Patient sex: M
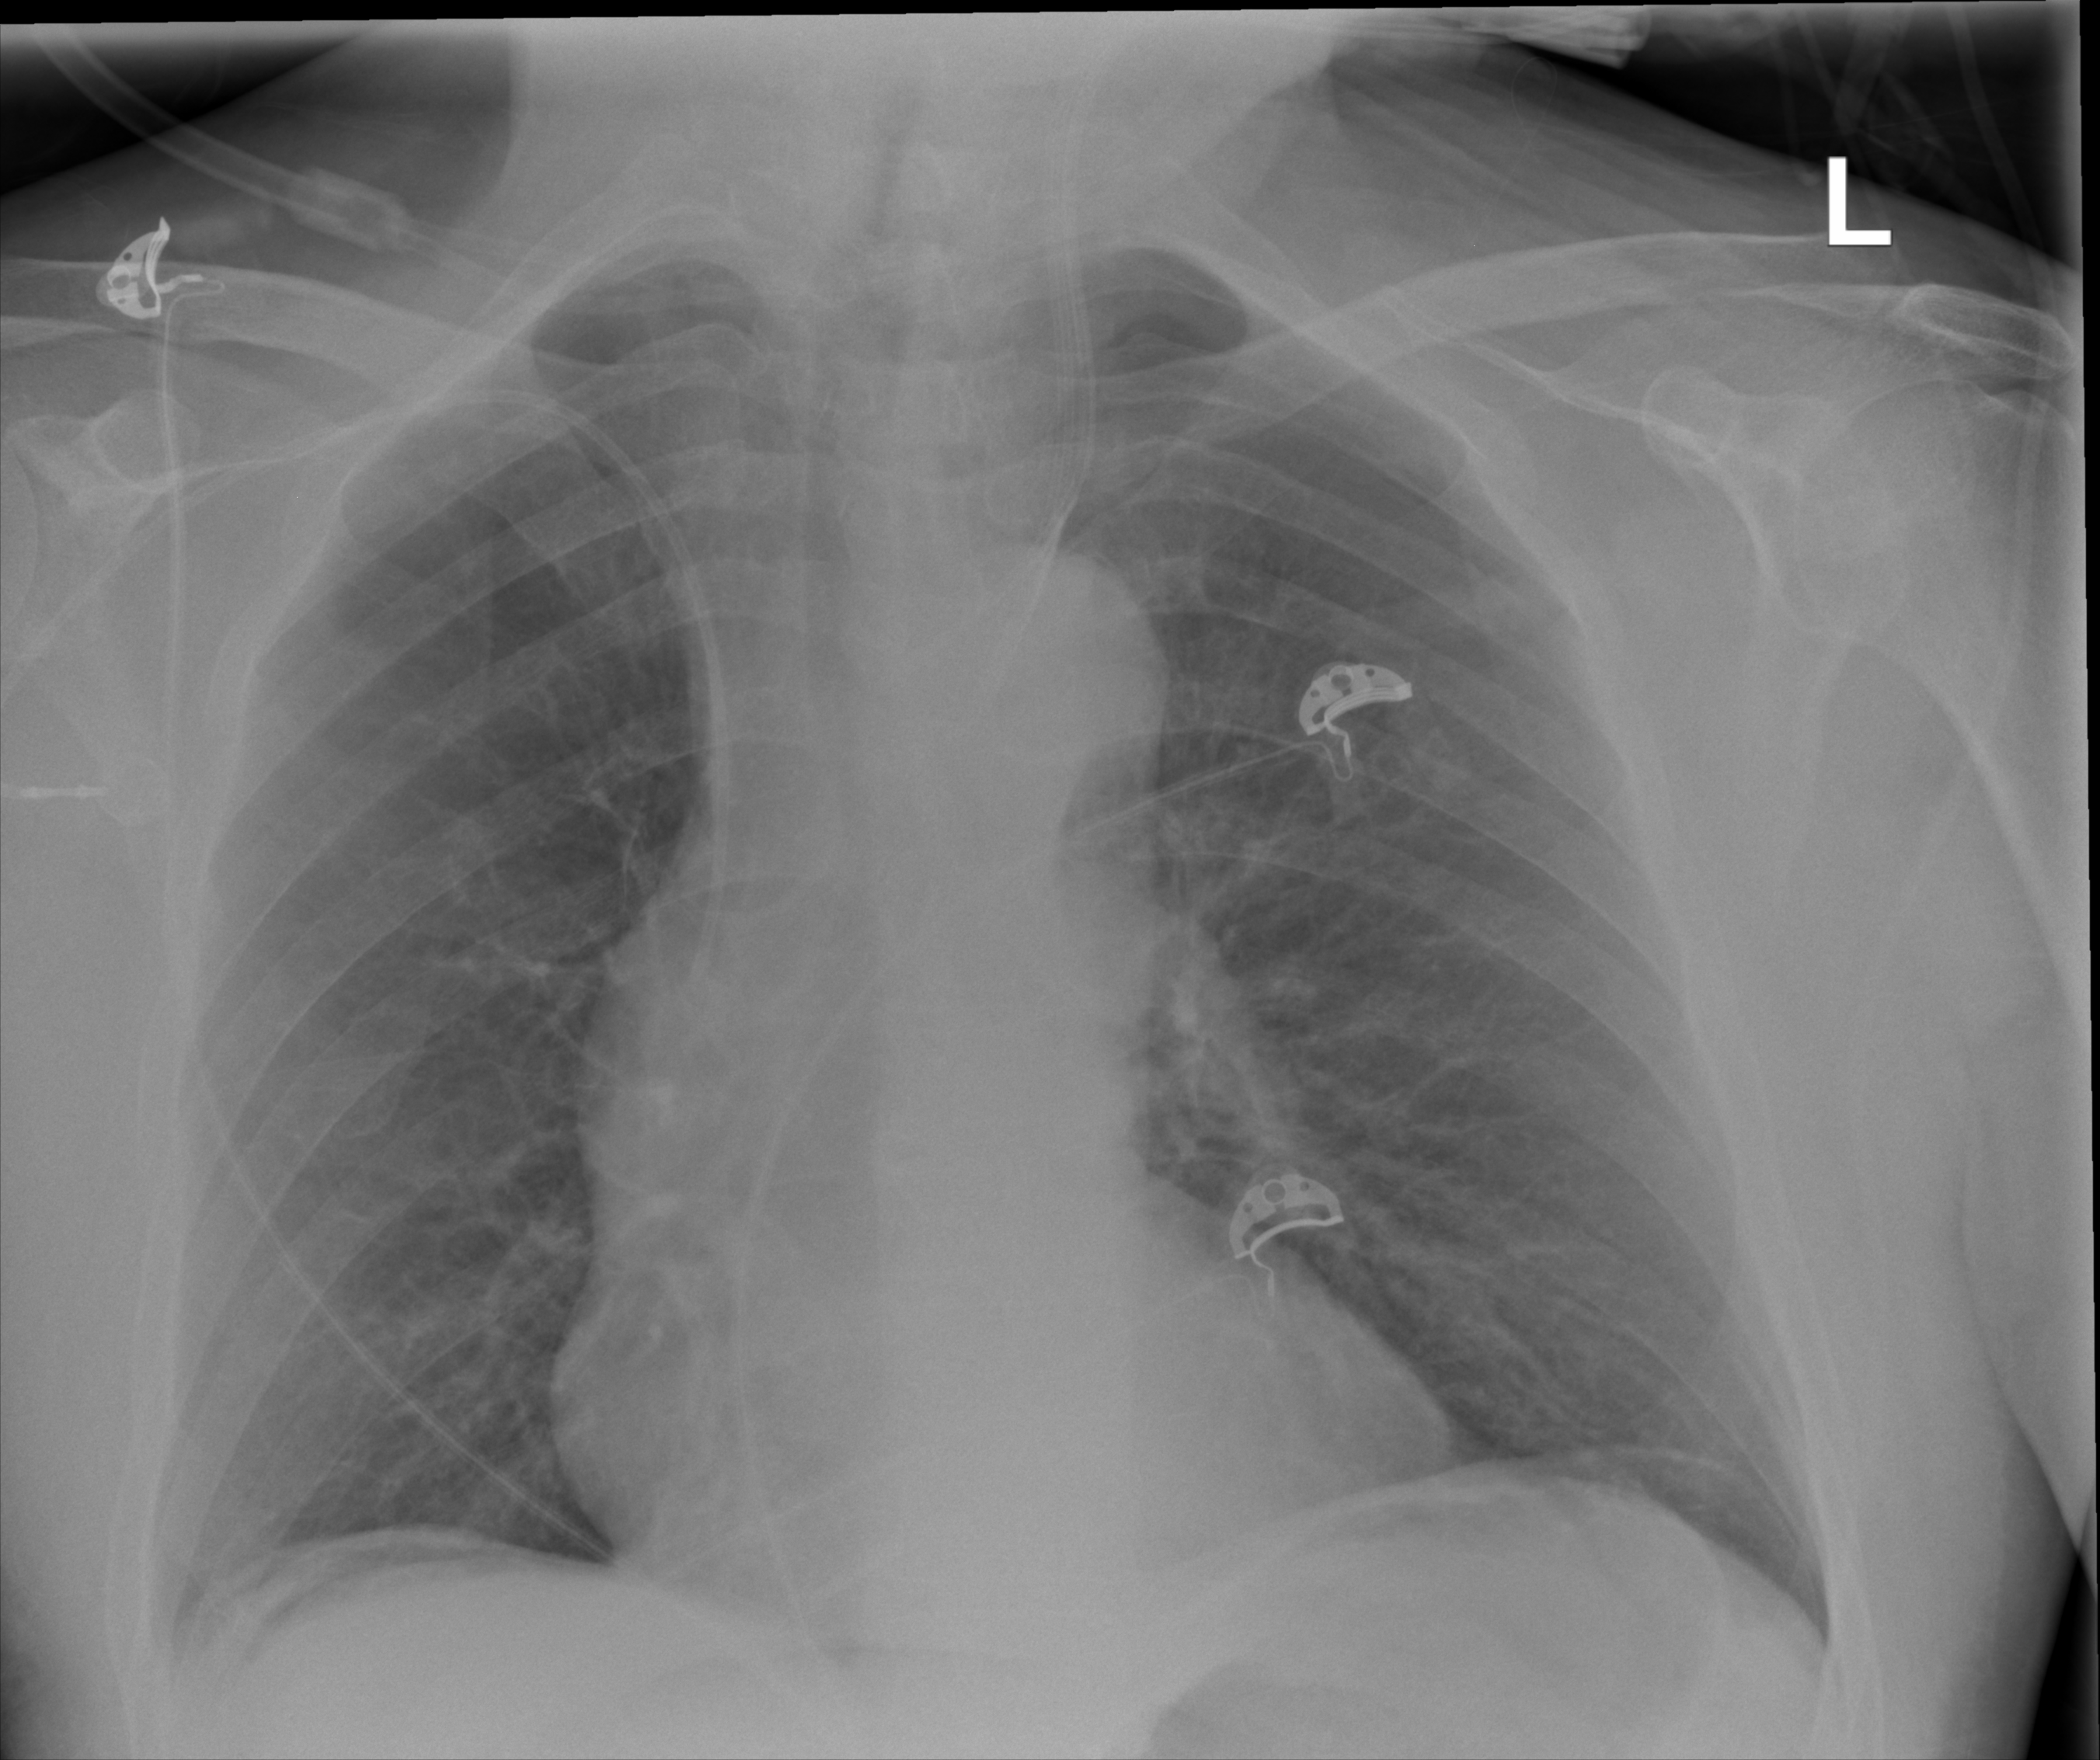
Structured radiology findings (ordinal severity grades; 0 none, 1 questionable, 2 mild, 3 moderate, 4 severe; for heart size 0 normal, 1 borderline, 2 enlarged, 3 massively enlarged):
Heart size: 0
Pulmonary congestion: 0
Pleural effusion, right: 0
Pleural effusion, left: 0
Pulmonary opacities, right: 0
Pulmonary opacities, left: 0
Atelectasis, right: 0
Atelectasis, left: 2